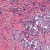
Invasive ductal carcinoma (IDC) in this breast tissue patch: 1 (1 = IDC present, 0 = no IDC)